Question: I am trying to build a 2 column grid layout with <URL>, but when I try using masonry they layout turns into this one column grid.
I think I may be using it wrong. I have been reading through the documentation, but don't know what else to do? To me, it seems like this code should cause they layout I am trying to achieve.
Here is the layout I am trying to achieve:

Here is my page with masonry: <URL>
And here is the page without masonry: <URL>
All I am trying to do is bring that first column up.
I would greatly appreciate any and all help!
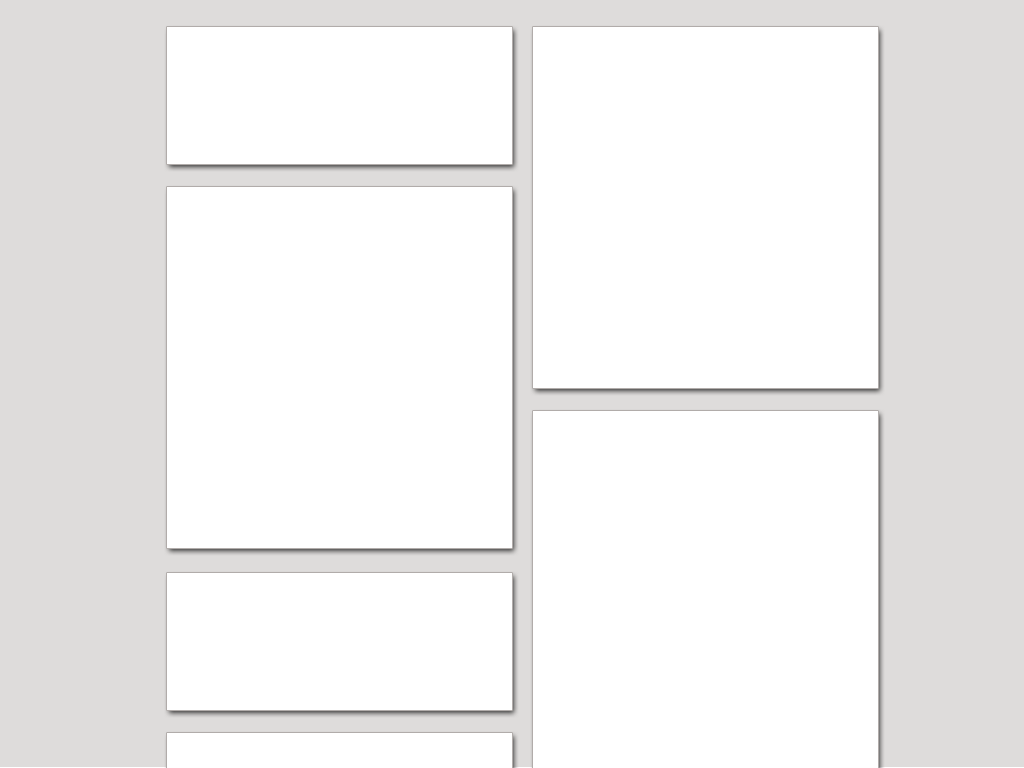
Answer: Ok I download the html and tested it.
Please remove the margin-left of the items.
'''
.dataCard { margin-left:3.2%; } /*Without this*/
'''
And start the mansonary like so:
'''
$('#main').masonry({
itemSelector: '.dataCard',
gutter: 20
});
'''
This were the only changes done.
Here is an image of the result.